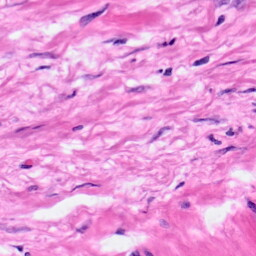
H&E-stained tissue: Pancreatic